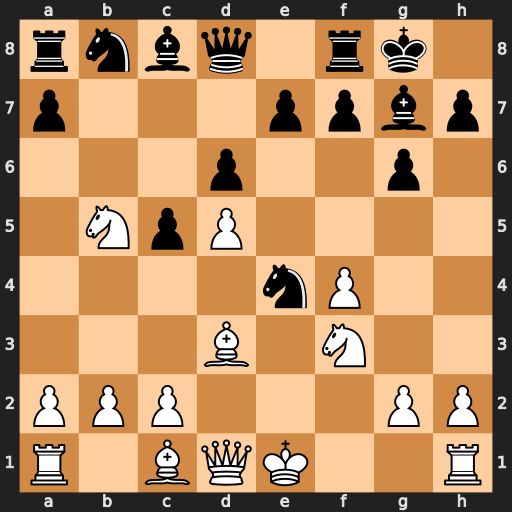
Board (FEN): rnbq1rk1/p3ppbp/3p2p1/1NpP4/4nP2/3B1N2/PPP3PP/R1BQK2R
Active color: w
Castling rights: KQ
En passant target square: -
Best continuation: Bxe4 Qa5+ Nc3 Bxc3+ bxc3 Qxc3+ Bd2